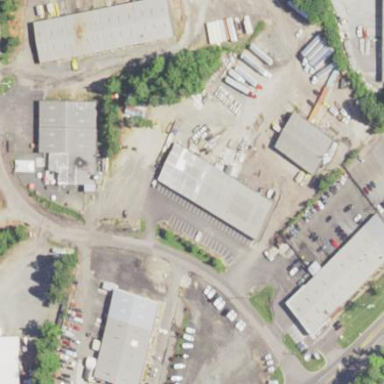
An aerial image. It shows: Commercial building.